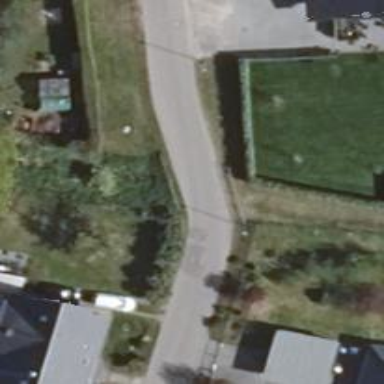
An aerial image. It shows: Residential road with paved surface that features bridge.